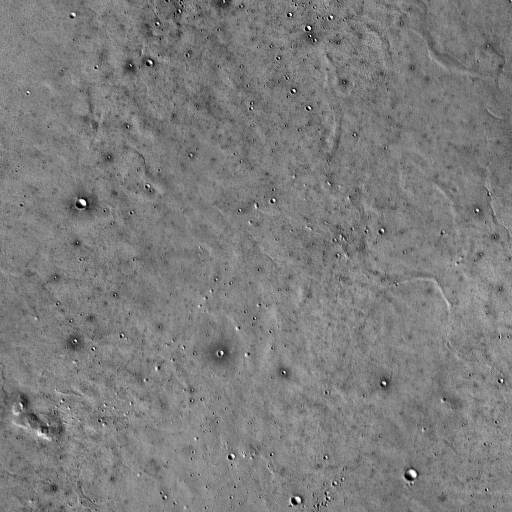
Crater classes present: Background, Other, Secondary